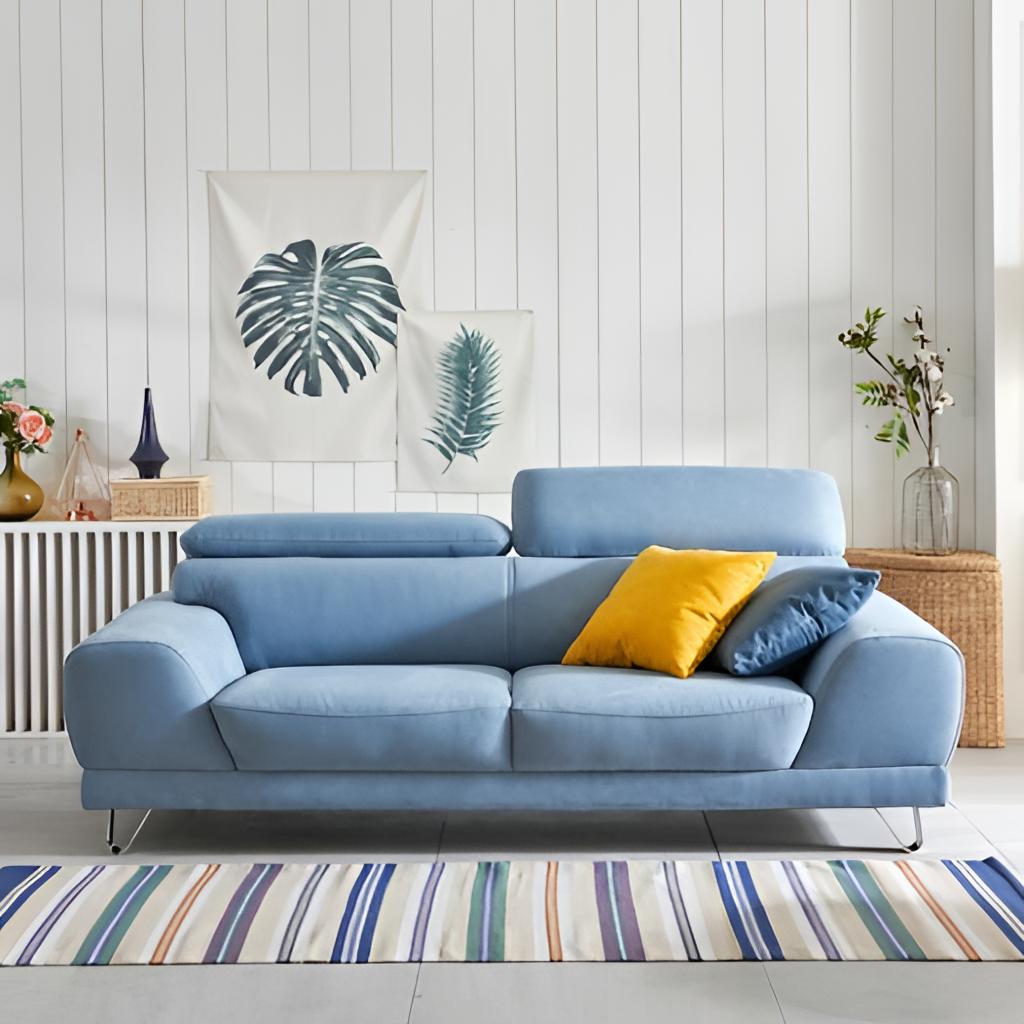
fabric sofa, living room, panel wallpaper, with vertical striped pattern, modern, gray tile flooring, with large square pattern